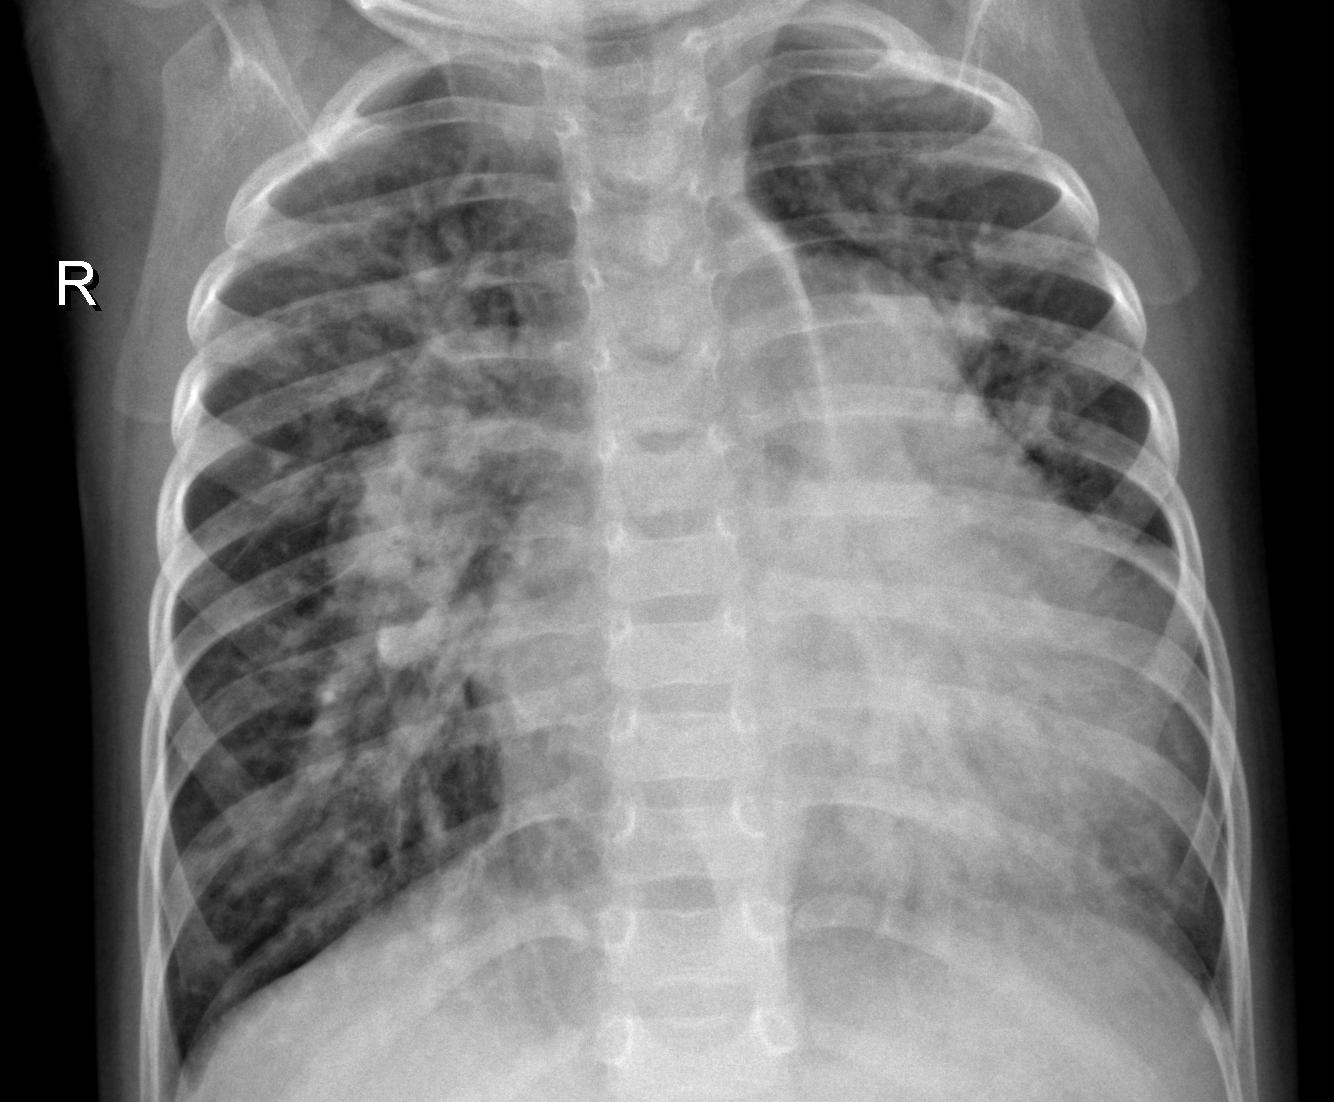
Diagnosis: PNEUMONIA